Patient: sex F, age 53
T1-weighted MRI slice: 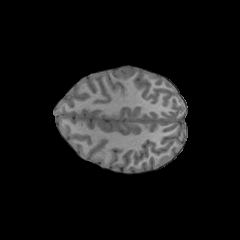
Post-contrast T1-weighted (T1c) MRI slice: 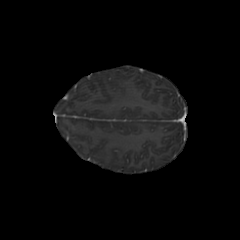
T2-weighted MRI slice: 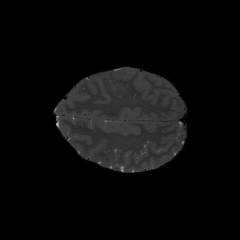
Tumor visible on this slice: no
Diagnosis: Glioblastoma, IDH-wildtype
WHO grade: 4